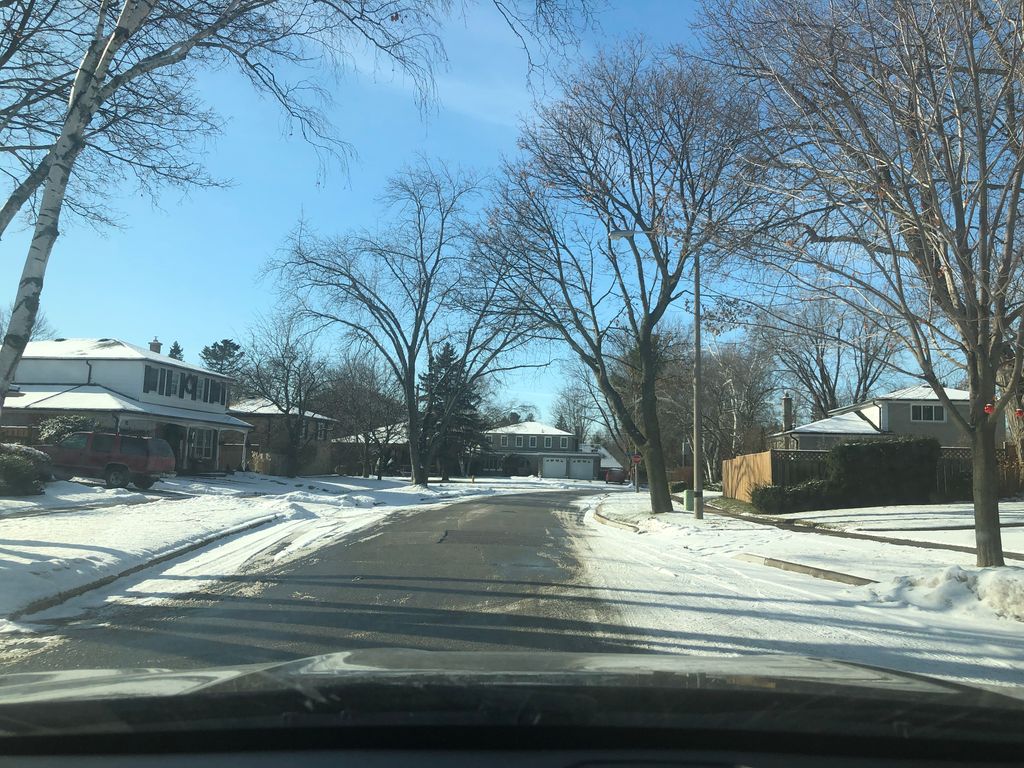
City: toronto